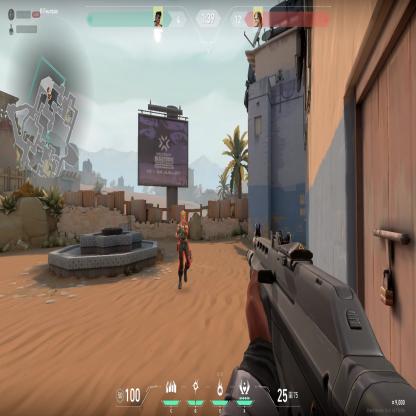
Label: enemy